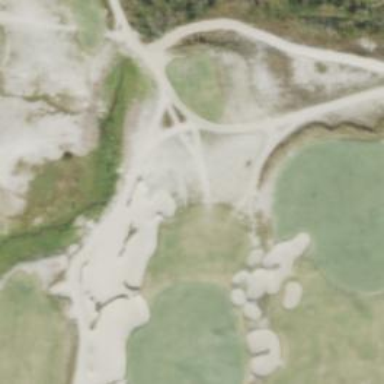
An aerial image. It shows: Path for both road and golf.